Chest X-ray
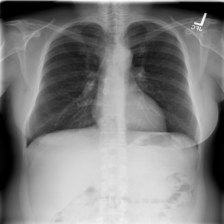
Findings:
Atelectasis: negative
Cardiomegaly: negative
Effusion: negative
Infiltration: negative
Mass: negative
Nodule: positive
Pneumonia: negative
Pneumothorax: negative
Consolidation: negative
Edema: negative
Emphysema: negative
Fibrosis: negative
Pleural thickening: negative
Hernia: negative